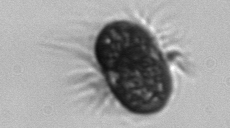
Label: Mesodinium